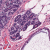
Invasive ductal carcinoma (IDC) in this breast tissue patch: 0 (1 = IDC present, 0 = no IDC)